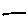
Label: line